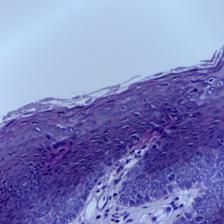
Diagnosis: Normal